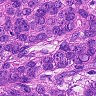
Metastatic tissue present: yes